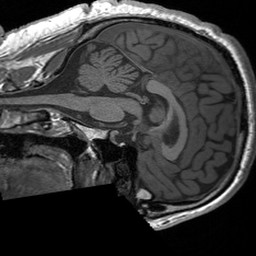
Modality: T1w
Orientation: sagittal
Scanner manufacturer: siemens
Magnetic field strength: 3 T
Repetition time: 1.54 s
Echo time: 0.00234 s